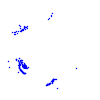
Particle: kaon